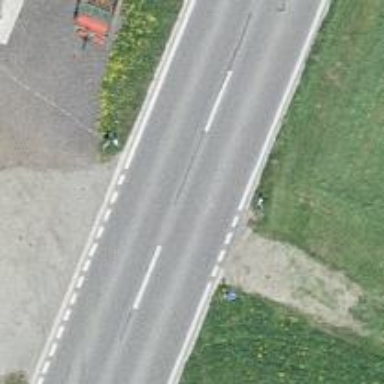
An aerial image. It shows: Secondary road.